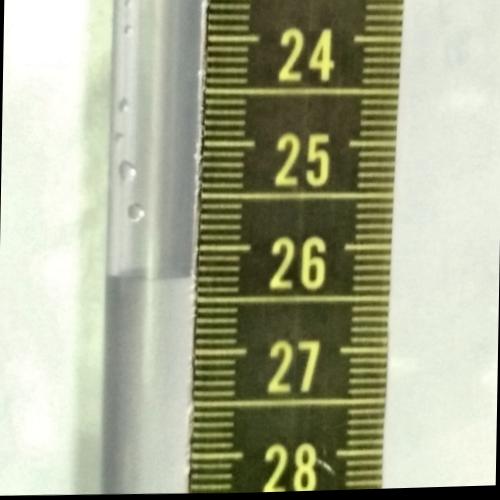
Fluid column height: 26.3 cm